Question:
I have some records as in the image. I want to write a sql query to fetch the latest unique records so that I only have two records on the basis of UserAlertTicketID and latest Created Date. In this case the output would be like:
"CB23C56F-B067-415E-AD62-59DF4DA4F26D" "2" "2011-03-04 09:49:59.440" "9EDB3DBC-4685-414D-A48B-04CA8285A2D1"
"9FA4D72B-8BB3-4CE9-BCA2-C334AF47EB30" "3" "2011-03-04 09:05:46.817" "94C67A9C-3818-4AB5-A6F6-CD7BD69FAEC7"
Kindly Help!!!
Thanks
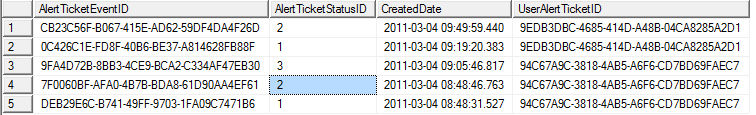
Answer: '''
SELECT TOP 2 * FROM table GROUP BY UserAlertTicketID ORDER BY CreatedDate DESC
'''
EDIT: this may not do what you want, however try this:
'''
SELECT TOP 2 T1.* FROM Table T1 LEFT JOIN Table T2
ON (T1.AlertTicketEventID = T2.AlertTicketEventID AND T1.CreatedDate < T2.CreatedDate)
WHERE T2.AlertTicketEventID IS NULL ORDER BY T1.CreatedDate DESC
'''
This method will avoid using aggregates and should be much faster.